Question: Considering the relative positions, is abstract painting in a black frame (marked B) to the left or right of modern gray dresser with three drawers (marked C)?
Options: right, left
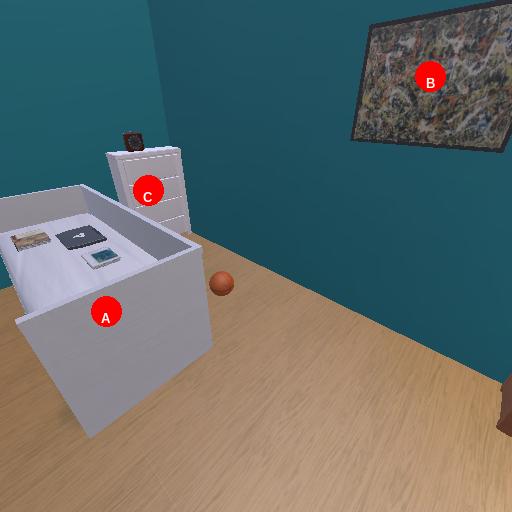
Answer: right